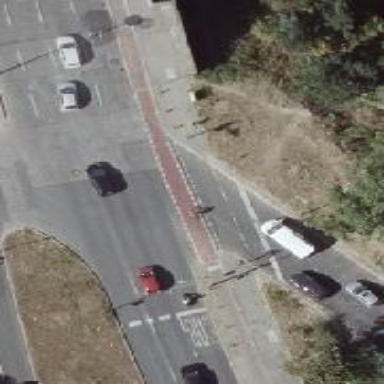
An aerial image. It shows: Footway with asphalt surface featuring crossing with traffic signals for pedestrians and cyclists.